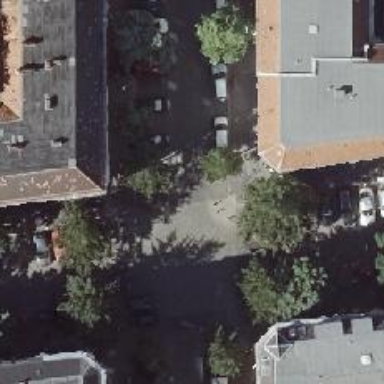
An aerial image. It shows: Living street with separate sidewalks and parallel parking on the left side. Street-side parking is available on both sides.